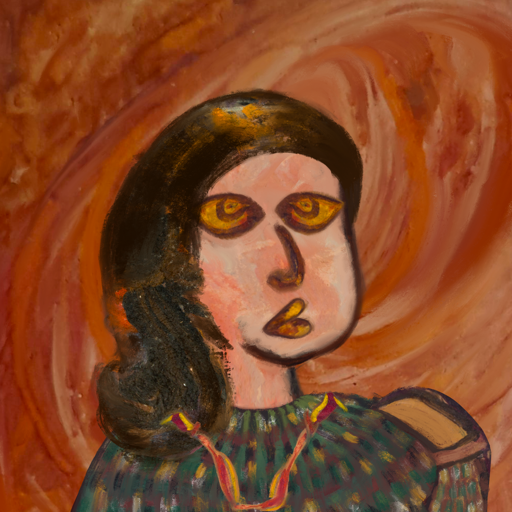
Background: Pious_Lady, Head And Neck Side: Roy_Bahadur, Face Side: Comrade, Bust: After_Raid, Hair Side: Gypsy_Queen, Head Accessory: Blank, Second Necklace: Gypsy_Mother_1, Necklace: Blank, Baby: Blank